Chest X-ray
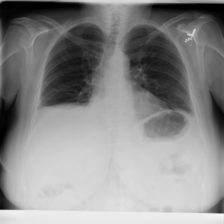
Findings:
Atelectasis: positive
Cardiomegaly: negative
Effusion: positive
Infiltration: negative
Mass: negative
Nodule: negative
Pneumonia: negative
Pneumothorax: negative
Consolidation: negative
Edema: negative
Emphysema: negative
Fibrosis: negative
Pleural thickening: negative
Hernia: negative